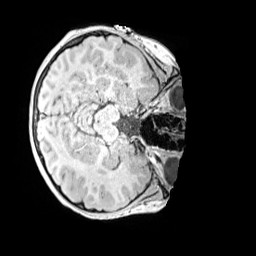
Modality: MP2RAGE
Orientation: axial
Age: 9
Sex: male
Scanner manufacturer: siemens
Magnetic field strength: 3 T
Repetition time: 4 s
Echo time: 0.00299 s